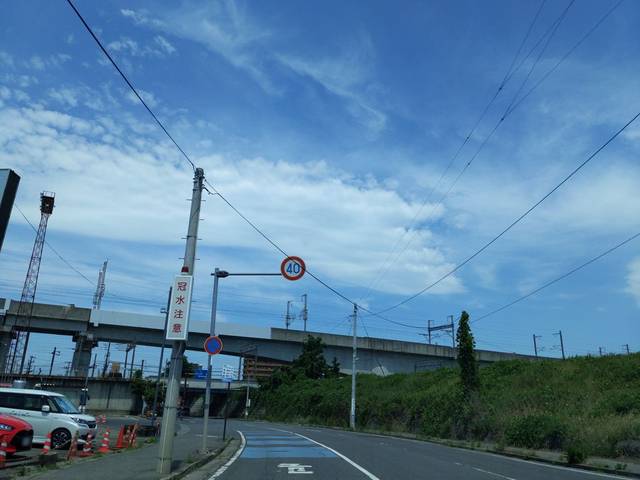
Region: Japan
Coordinates: 37.404, 140.392